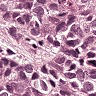
Metastatic tissue present: yes